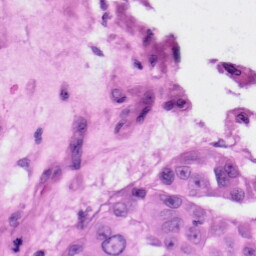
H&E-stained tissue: Skin